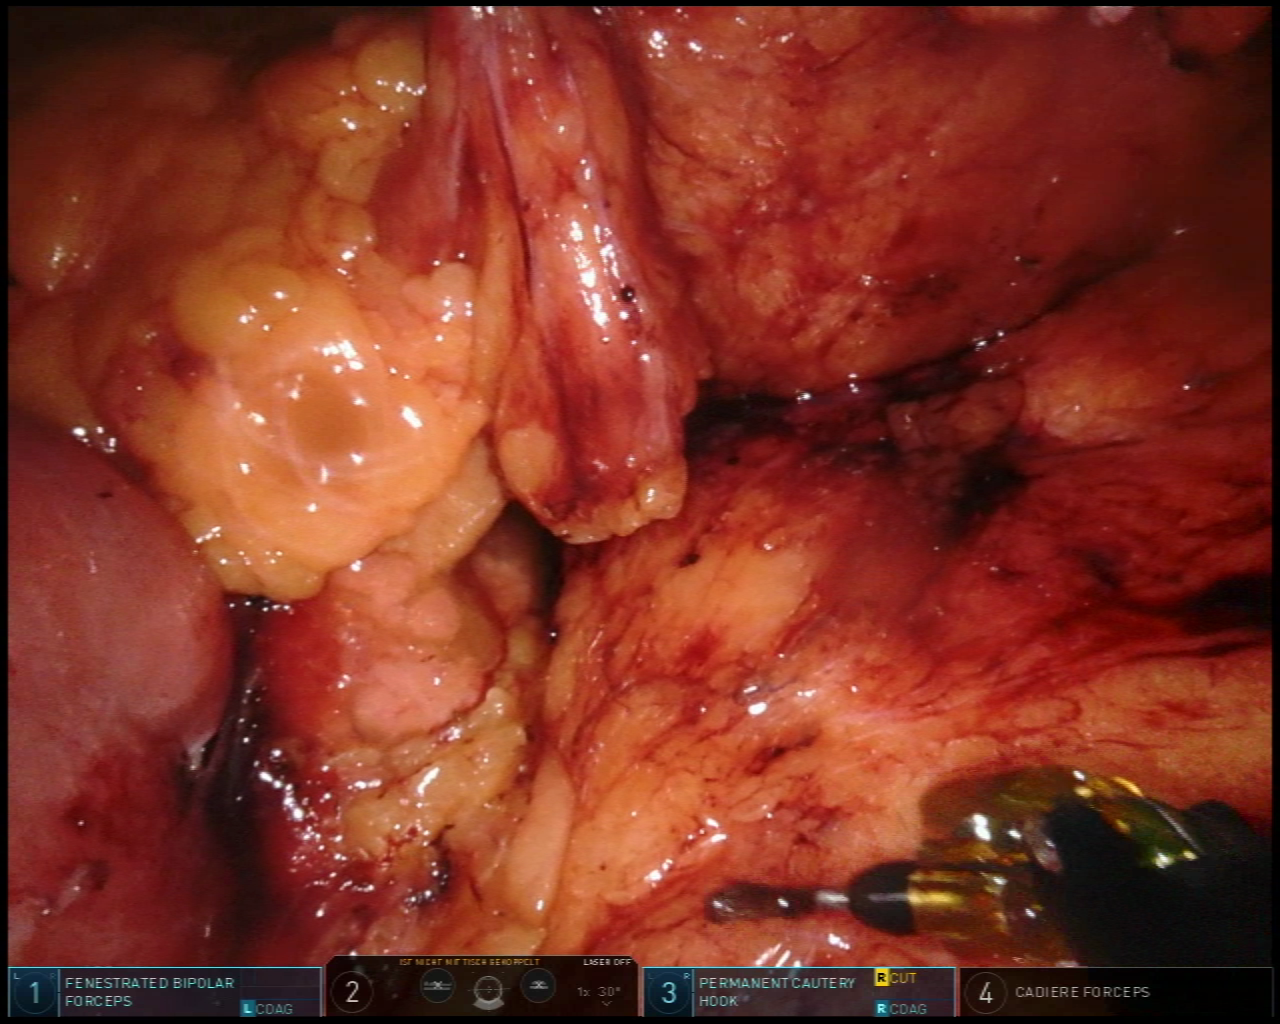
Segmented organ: pancreas
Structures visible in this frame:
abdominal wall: no
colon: no
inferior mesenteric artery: no
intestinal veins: no
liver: no
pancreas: yes
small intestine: yes
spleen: no
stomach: no
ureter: no
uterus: no
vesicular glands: no